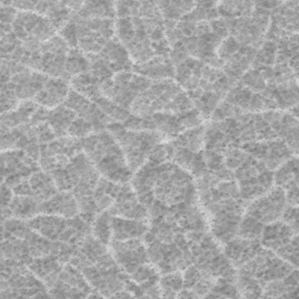
Label: frost